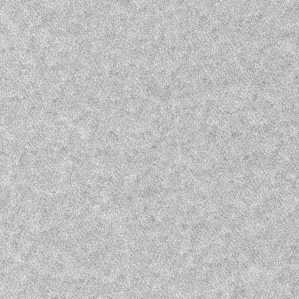
Label: frost